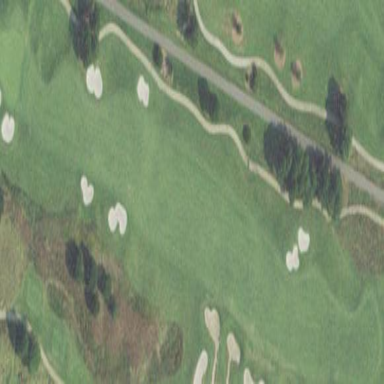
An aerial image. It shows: Grassy area designated as golf fairway.